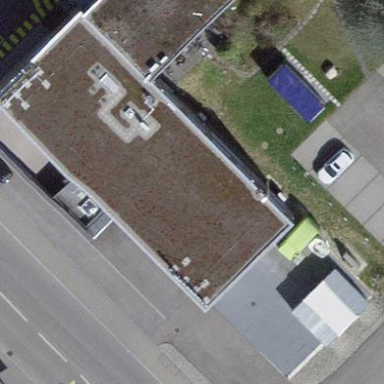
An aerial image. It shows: Industrial building.